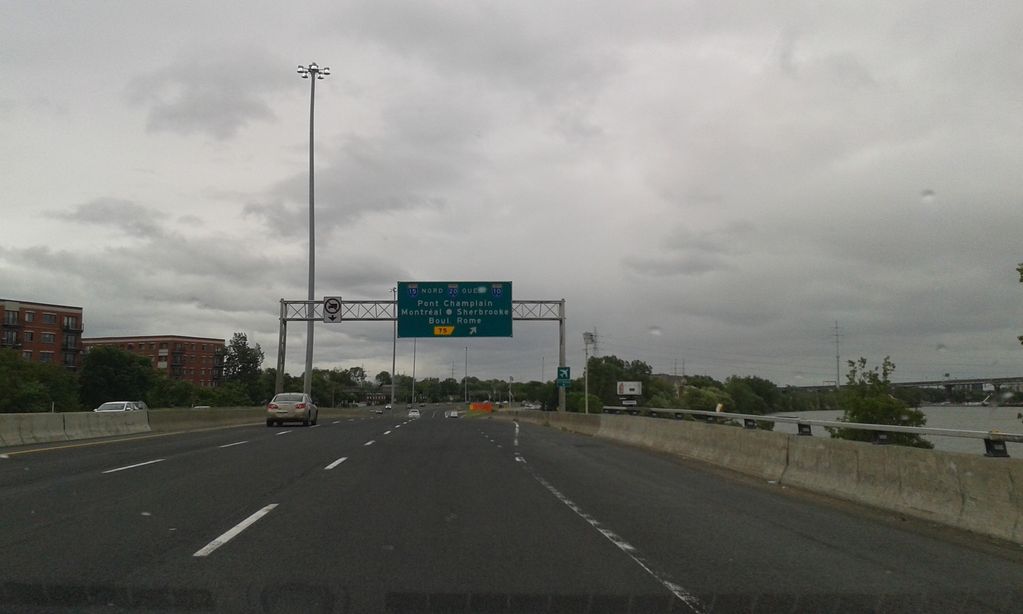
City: montreal